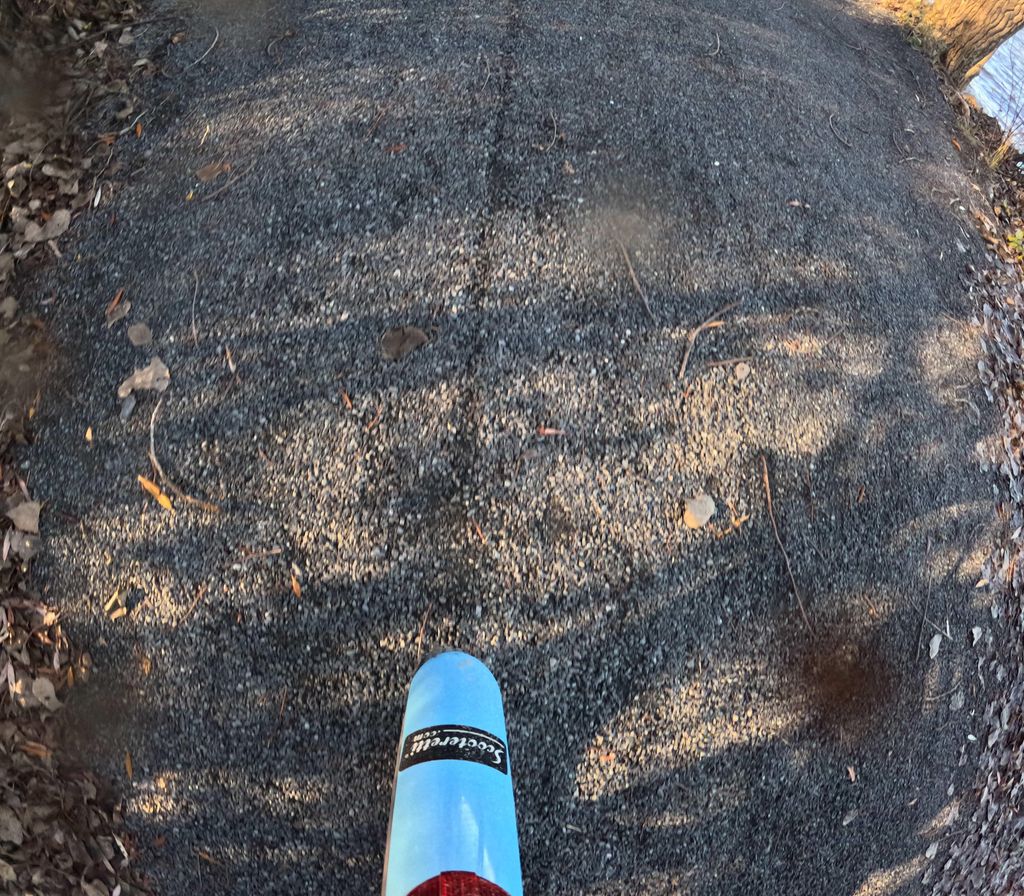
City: ottawa-gatineau